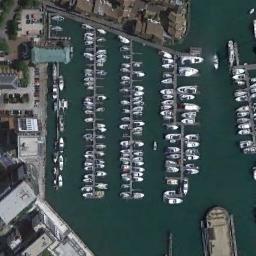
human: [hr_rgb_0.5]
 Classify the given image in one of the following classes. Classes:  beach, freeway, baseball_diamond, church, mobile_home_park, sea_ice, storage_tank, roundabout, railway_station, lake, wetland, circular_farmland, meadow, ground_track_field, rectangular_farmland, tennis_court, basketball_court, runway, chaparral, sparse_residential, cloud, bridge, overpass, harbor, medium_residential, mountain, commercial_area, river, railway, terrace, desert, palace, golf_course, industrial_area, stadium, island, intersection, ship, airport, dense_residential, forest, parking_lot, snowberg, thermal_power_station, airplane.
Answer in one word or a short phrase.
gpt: harbor